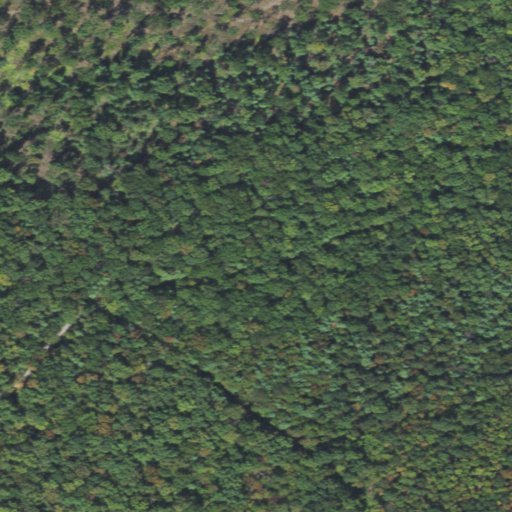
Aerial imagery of plain(s) in Pennsylvania named Sand Spring Flat containing mixed forest, deciduous forest, open development, and evergreen forest